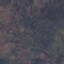
Land use / land cover class: HerbaceousVegetation